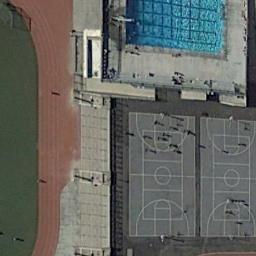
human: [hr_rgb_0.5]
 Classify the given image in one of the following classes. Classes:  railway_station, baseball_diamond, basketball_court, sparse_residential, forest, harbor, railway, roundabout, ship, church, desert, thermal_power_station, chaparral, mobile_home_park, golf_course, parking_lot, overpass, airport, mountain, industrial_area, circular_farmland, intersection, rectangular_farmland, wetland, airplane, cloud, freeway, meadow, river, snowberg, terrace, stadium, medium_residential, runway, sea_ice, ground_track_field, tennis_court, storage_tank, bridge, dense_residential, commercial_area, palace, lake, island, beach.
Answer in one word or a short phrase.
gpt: basketball_court